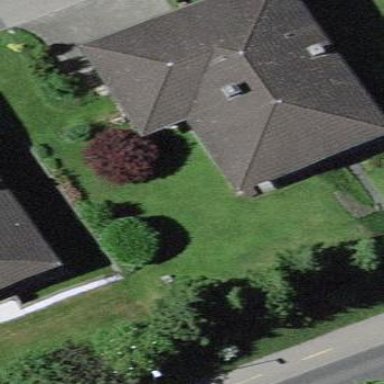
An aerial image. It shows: Simple house.